Question: I created an isometric 10x10 field with:
'''
transform : rotateX(60deg) rotateY(0deg) rotateZ(-45deg)
'''

Is there any property that modifies divs "z-heigth", allowing me to give each of the inner cells a different "depth", creating a column?
Cell and Table current code:
'''
#table {
width: 600px;
height: 600px;
background-color: white;
display: flex;
flex-direction: row;
flex-wrap: wrap;
transform: rotateX(60deg) rotateY(0deg) rotateZ(-45deg)
}
#table>DIV {
width: 58px;
height: 58px;
background-color: #ffffff;
border: 1px solid grey;
}
'''
'''
<div id="table">
<div></div>
<div></div>
<div></div>
<div></div>
<div></div>
<div></div>
<div></div>
<div></div>
<div></div>
<div></div>
<div></div>
<div></div>
<div></div>
<div></div>
<div></div>
<div></div>
<div></div>
<div></div>
<div></div>
<div></div>
<div></div>
<div></div>
<div></div>
<div></div>
<div></div>
<div></div>
<div></div>
<div></div>
<div></div>
<div></div>
<div></div>
<div></div>
<div></div>
<div></div>
<div></div>
<div></div>
<div></div>
<div></div>
<div></div>
<div></div>
<div></div>
<div></div>
<div></div>
<div></div>
<div></div>
<div></div>
<div></div>
<div></div>
<div></div>
<div></div>
<div></div>
<div></div>
<div></div>
<div></div>
<div></div>
<div></div>
<div></div>
<div></div>
<div></div>
<div></div>
<div></div>
<div></div>
<div></div>
<div></div>
<div></div>
<div></div>
<div></div>
<div></div>
<div></div>
<div></div>
<div></div>
<div></div>
<div></div>
<div></div>
<div></div>
<div></div>
<div></div>
<div></div>
<div></div>
<div></div>
<div></div>
<div></div>
<div></div>
<div></div>
<div></div>
<div></div>
<div></div>
<div></div>
<div></div>
<div></div>
<div></div>
<div></div>
<div></div>
<div></div>
<div></div>
<div></div>
<div></div>
<div></div>
<div></div>
<div></div>
</div>
'''
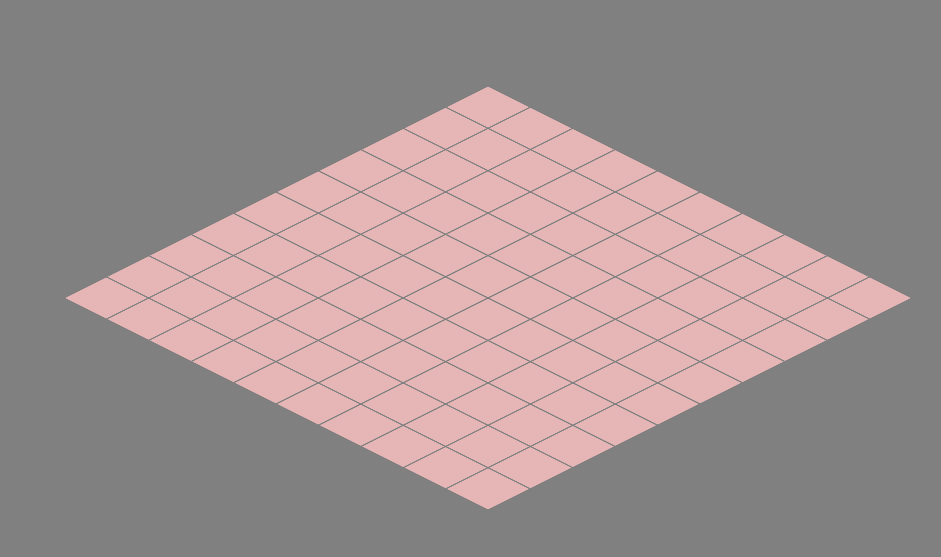
Answer: You can use some perspective and transform. Don't forget to add 'transform-style:preserve-3d;' to the parent element
'''
#table {
width: 600px;
height: 600px;
background-color: white;
display: flex;
flex-wrap: wrap;
transform: rotateX(60deg) rotateY(0deg) rotateZ(-45deg);
transform-style:preserve-3d; /* this is important */
}
#table > * {
width: 58px;
height: 58px;
background-color: pink;
border: 1px solid grey;
}
div:nth-child(50) {
transform:perspective(100px) translateZ(30px);
}
/* or without perspective */
div:nth-child(10) {
transform:translateZ(30px);
}
'''
'''
<div id="table">
<div></div><div></div><div></div><div></div><div></div><div></div><div></div><div></div><div></div><div></div><div></div><div></div><div></div><div></div><div></div><div></div><div></div><div></div><div></div><div></div><div></div><div></div><div></div><div></div><div></div><div></div><div></div><div></div><div></div><div></div><div></div><div></div><div></div><div></div><div></div><div></div><div></div><div></div><div></div><div></div><div></div><div></div><div></div><div></div><div></div><div></div><div></div><div></div><div></div><div></div><div></div><div></div><div></div><div></div><div></div><div></div><div></div><div></div><div></div><div></div><div></div><div></div><div></div><div></div><div></div><div></div><div></div><div></div><div></div><div></div><div></div><div></div><div></div><div></div><div></div><div></div><div></div><div></div><div></div><div></div><div></div><div></div><div></div><div></div><div></div><div></div><div></div><div></div><div></div><div></div><div></div><div></div><div></div><div></div><div></div><div></div><div></div><div></div><div></div><div></div>
</div>
'''
Also like below by adding pseudo element to create 'walls'
'''
#table {
width: 600px;
height: 600px;
background-color: white;
display: flex;
flex-wrap: wrap;
transform: rotateX(60deg) rotateY(0deg) rotateZ(-45deg);
transform-style:preserve-3d; /* this is important */
}
#table > * {
width: 58px;
height: 58px;
background-color: pink;
border: 1px solid grey;
}
div:nth-child(7n + 3) {
transform:translateZ(58px);
transform-style:preserve-3d; /* this is important */
}
div:nth-child(7n + 3)::before,
div:nth-child(7n + 3)::after{
content:"";
position:absolute;
top:0;
left:0;
right:0;
bottom:0;
background:inherit;
border:inherit;
}
div:nth-child(7n + 3)::before {
transform-origin:left;
transform:rotateY(90deg);
}
div:nth-child(7n + 3)::after {
transform-origin:bottom;
transform:rotateX(90deg);
}
'''
'''
<div id="table">
<div></div><div></div><div></div><div></div><div></div><div></div><div></div><div></div><div></div><div></div><div></div><div></div><div></div><div></div><div></div><div></div><div></div><div></div><div></div><div></div><div></div><div></div><div></div><div></div><div></div><div></div><div></div><div></div><div></div><div></div><div></div><div></div><div></div><div></div><div></div><div></div><div></div><div></div><div></div><div></div><div></div><div></div><div></div><div></div><div></div><div></div><div></div><div></div><div></div><div></div><div></div><div></div><div></div><div></div><div></div><div></div><div></div><div></div><div></div><div></div><div></div><div></div><div></div><div></div><div></div><div></div><div></div><div></div><div></div><div></div><div></div><div></div><div></div><div></div><div></div><div></div><div></div><div></div><div></div><div></div><div></div><div></div><div></div><div></div><div></div><div></div><div></div><div></div><div></div><div></div><div></div><div></div><div></div><div></div><div></div><div></div><div></div><div></div><div></div><div></div>
</div>
'''
To make it generic we can add some CSS variables:
'''
#table {
width: 600px;
height: 600px;
background-color: white;
display: flex;
flex-wrap: wrap;
transform: rotateX(60deg) rotateY(0deg) rotateZ(-45deg);
transform-style:preserve-3d; /* this is important */
}
#table > * {
width: 58px;
height: 58px;
background-color: pink;
border: 1px solid grey;
}
div[style*='--d'] {
transform:translateZ(var(--d));
transform-style:preserve-3d; /* this is important */
}
div[style*='--d']::before,
div[style*='--d']::after{
content:"";
bottom:0;
left:0;
position:absolute;
background:inherit;
border:inherit;
}
div[style*='--d']::before {
width:var(--d);
top:0;
transform-origin:left;
transform:rotateY(90deg);
}
div[style*='--d']::after {
height:var(--d);
right:0;
transform-origin:bottom;
transform:rotateX(90deg);
}
'''
'''
<div id="table">
<div></div><div></div><div></div><div></div><div></div><div style="--d:150px;"></div><div></div><div></div><div></div><div></div><div></div><div></div><div></div><div></div><div></div><div></div><div></div><div></div><div></div><div></div><div></div><div style="--d:70px;"></div><div></div><div></div><div></div><div></div><div></div><div></div><div></div><div></div><div></div><div></div><div></div><div></div><div></div><div></div><div></div><div></div><div></div><div></div><div></div><div></div><div></div><div></div><div></div><div></div><div style="--d:20px;"></div><div></div><div></div><div></div><div></div><div style="--d:40px;"></div><div></div><div></div><div></div><div></div><div></div><div></div><div></div><div></div><div></div><div></div><div></div><div></div><div></div><div></div><div></div><div></div><div></div><div></div><div></div><div></div><div></div><div></div><div></div><div></div><div></div><div></div><div></div><div></div><div></div><div></div><div></div><div></div><div></div><div></div><div style="--d:100px;"></div><div></div><div></div><div></div><div></div><div></div><div></div><div></div><div></div><div></div><div></div><div></div><div></div><div></div>
</div>
'''
<URL>
Some animation for the fun:
'''
#table {
width: 600px;
height: 600px;
background-color: white;
display: flex;
flex-wrap: wrap;
transform: rotateX(60deg) rotateY(0deg) rotateZ(-45deg);
transform-style:preserve-3d; /* this is important */
}
#table > * {
width: 58px;
height: 58px;
background-color: pink;
border: 1px solid grey;
}
div[style*='--d'] {
transform:translateZ(var(--d));
animation:a 2s linear infinite alternate;
transform-style:preserve-3d; /* this is important */
}
div[style*='--d']::before,
div[style*='--d']::after{
content:"";
bottom:0;
left:0;
position:absolute;
background:inherit;
border:inherit;
animation:inherit;
}
div[style*='--d']::before {
width:var(--d);
top:0;
animation-name:c;
transform-origin:left;
transform:rotateY(90deg);
}
div[style*='--d']::after {
height:var(--d);
right:0;
animation-name:b;
transform-origin:bottom;
transform:rotateX(90deg);
}
@keyframes a {
from {
transform:translateZ(0);
}
}
@keyframes b {
from {
height:0px;
}
}
@keyframes c {
from {
width:0px;
}
}
'''
'''
<div id="table">
<div></div><div></div><div></div><div></div><div></div><div style="--d:150px;"></div><div></div><div></div><div></div><div></div><div></div><div></div><div></div><div></div><div></div><div></div><div></div><div></div><div></div><div></div><div></div><div style="--d:70px;"></div><div></div><div></div><div></div><div></div><div></div><div></div><div></div><div></div><div></div><div></div><div></div><div></div><div></div><div></div><div></div><div></div><div></div><div></div><div></div><div></div><div></div><div></div><div></div><div></div><div style="--d:20px;"></div><div></div><div></div><div></div><div></div><div style="--d:40px;"></div><div></div><div></div><div></div><div></div><div></div><div></div><div></div><div></div><div></div><div></div><div></div><div></div><div></div><div></div><div></div><div></div><div></div><div></div><div></div><div></div><div></div><div></div><div></div><div></div><div></div><div></div><div></div><div></div><div></div><div></div><div></div><div></div><div></div><div></div><div style="--d:100px;"></div><div></div><div></div><div></div><div></div><div></div><div></div><div></div><div></div><div></div><div></div><div></div><div></div><div></div>
</div>
'''